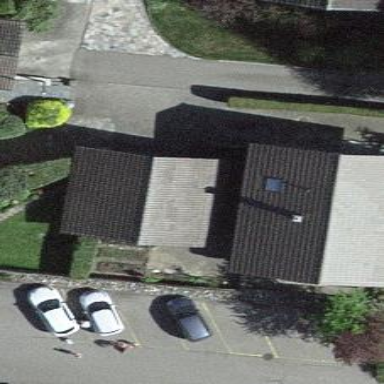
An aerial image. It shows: Garage building.